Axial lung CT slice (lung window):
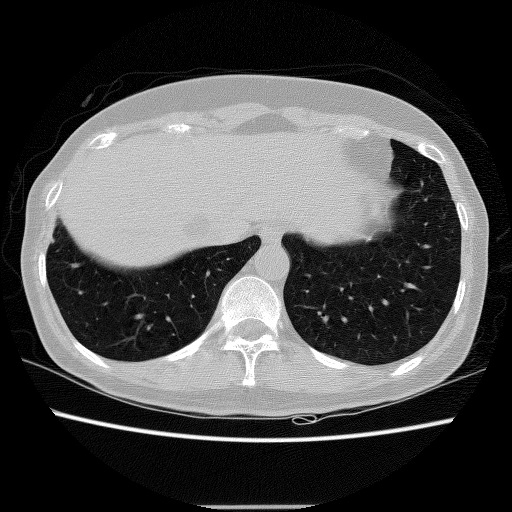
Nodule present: no